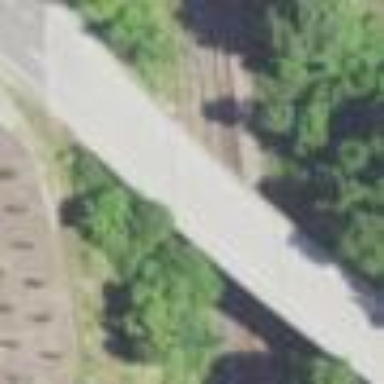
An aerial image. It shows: Bridge over motorway link.